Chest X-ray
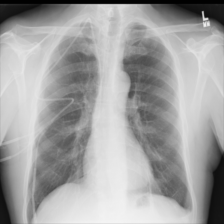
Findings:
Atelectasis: negative
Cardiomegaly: negative
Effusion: negative
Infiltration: negative
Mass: negative
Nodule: negative
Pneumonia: negative
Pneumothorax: negative
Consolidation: negative
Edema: negative
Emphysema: negative
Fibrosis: negative
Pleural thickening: negative
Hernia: negative